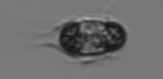
Label: Mesodinium